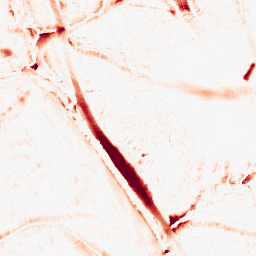
Category: morphological
Decomposition family: morphological_ellipse
Decomposition parameters: operation: opening
width: 20
height: 20
Upsampling method: quadratic
Upsampling parameters: scale: 8
Upsampling scale: 8